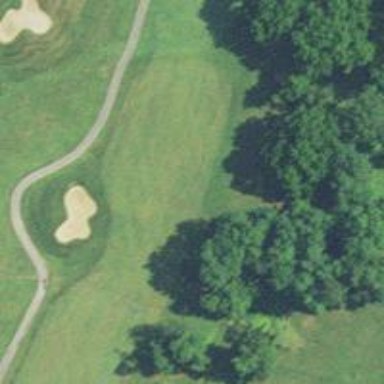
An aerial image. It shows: Golf hole.